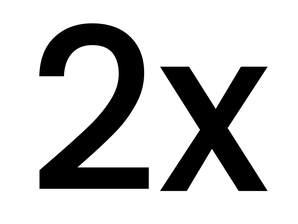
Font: Poppins-Medium